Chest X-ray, PA view. Patient: 72 years old, sex F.
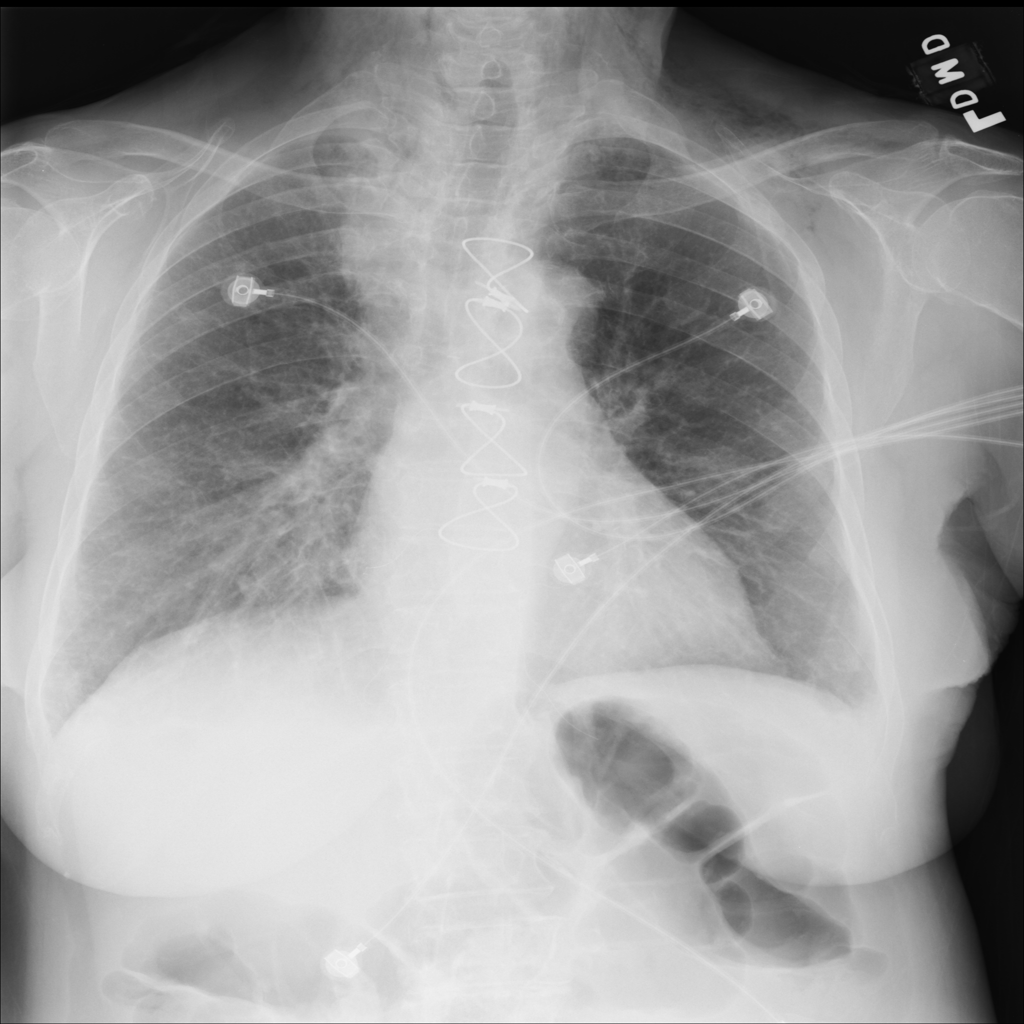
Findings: Emphysema, Infiltration, Mass